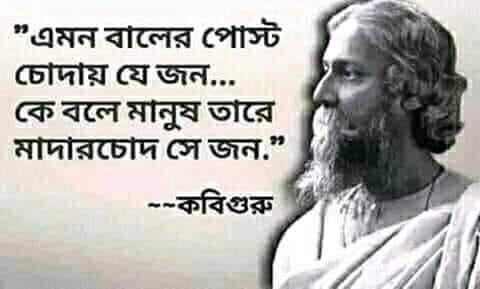
Caption: "এমন বালের পোস্ট চোদায় যে জন ... কে বলে মানুষ তারে, মাদারচোদ সে জন । " ~~ কবিগুরু
Label: hate